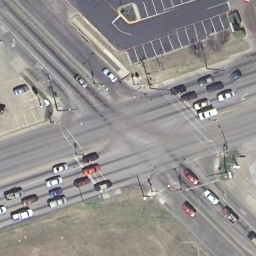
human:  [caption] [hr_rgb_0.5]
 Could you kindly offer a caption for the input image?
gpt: A busy intersection with two roads are not vertical to each other .

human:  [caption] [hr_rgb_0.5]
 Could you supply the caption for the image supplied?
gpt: An intersection with some parking lots and plants at the corners .

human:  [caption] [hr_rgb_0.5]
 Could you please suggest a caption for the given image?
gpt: An intersection with many cars on the road .

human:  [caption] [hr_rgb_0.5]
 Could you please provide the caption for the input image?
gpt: A busy intersection only with some parking lots and plants at the corners .

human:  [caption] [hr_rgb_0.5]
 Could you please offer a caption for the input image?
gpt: An intersection with two roads are not vertical to each other .